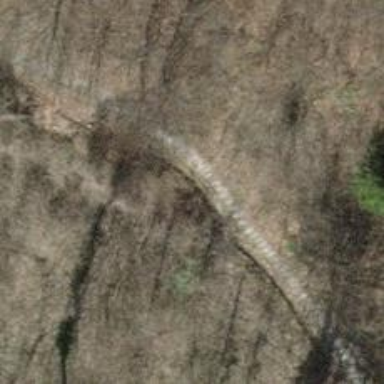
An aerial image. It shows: Steps with grade2 tracktype.